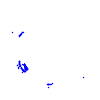
Particle: kaon